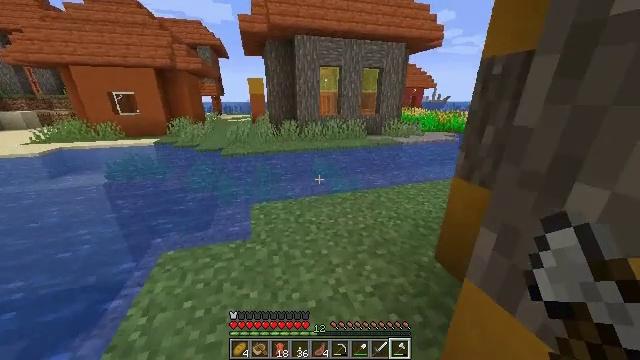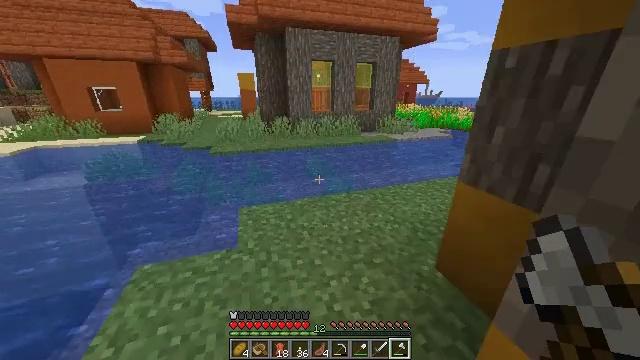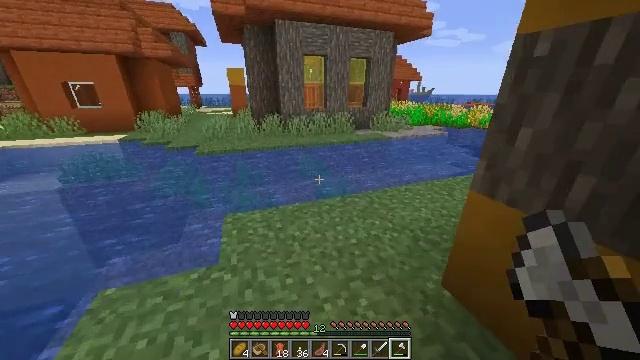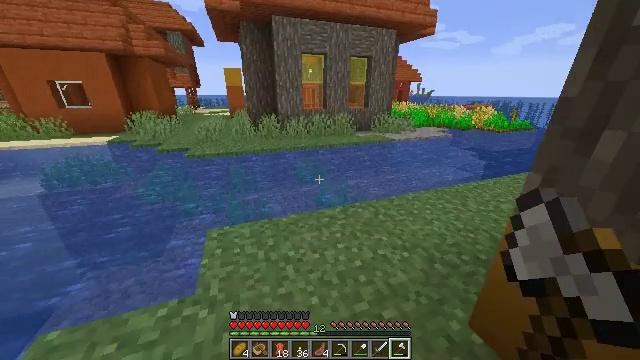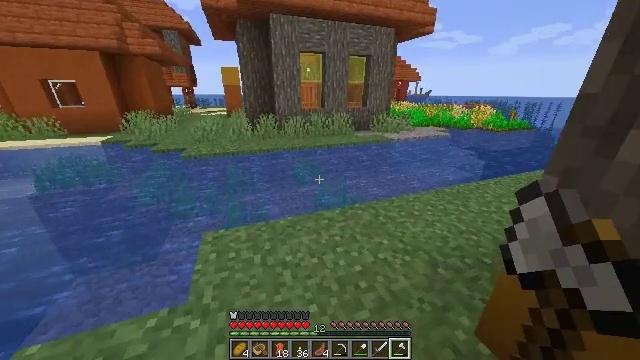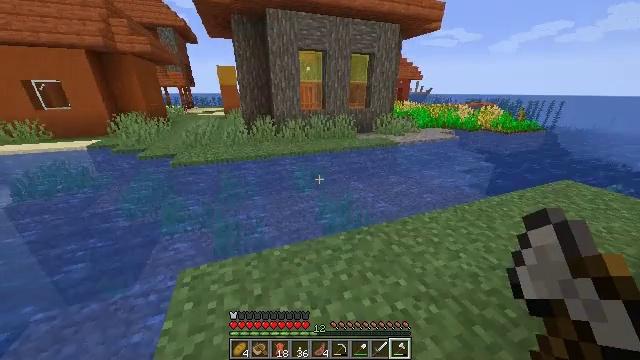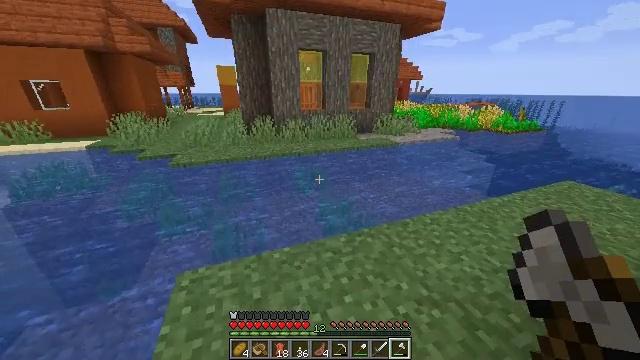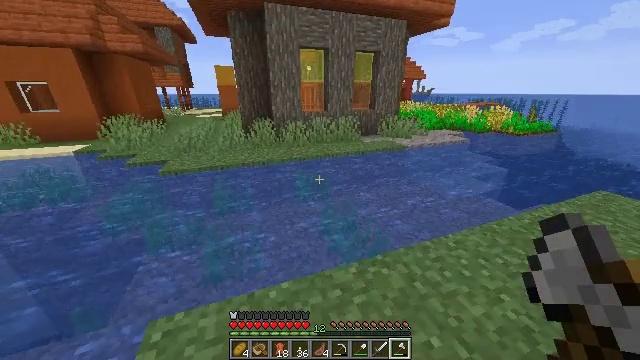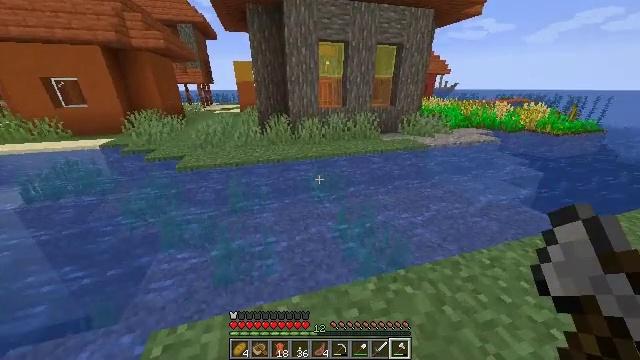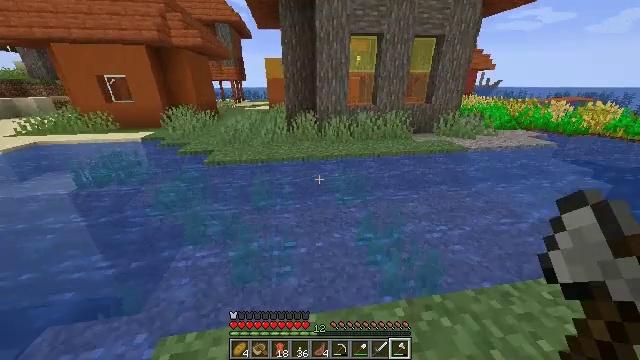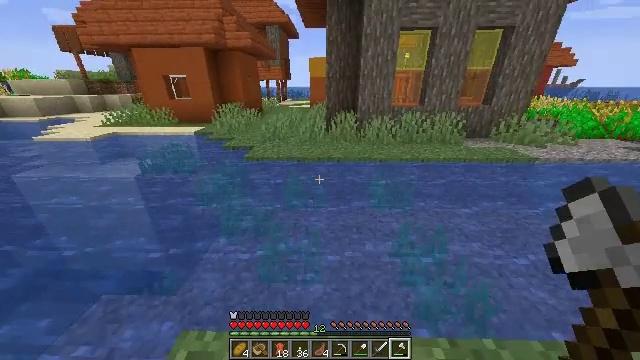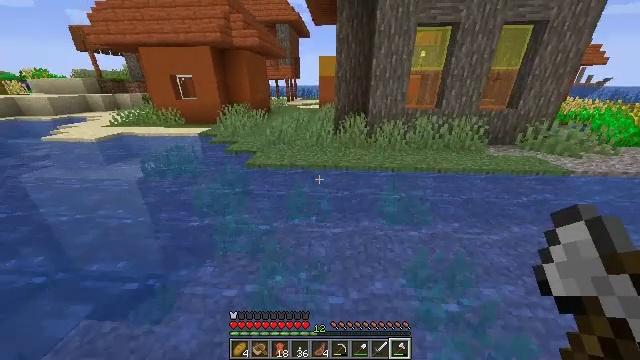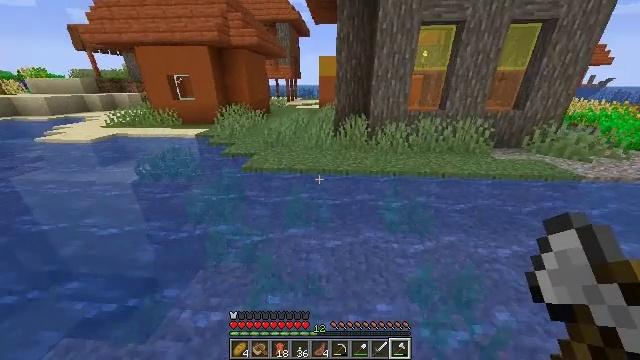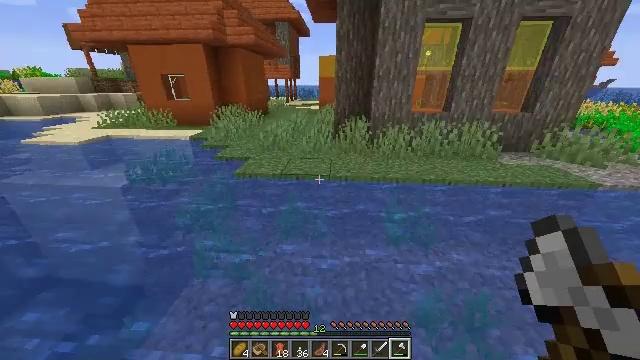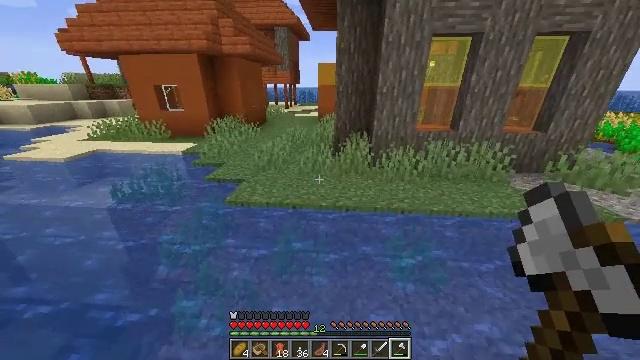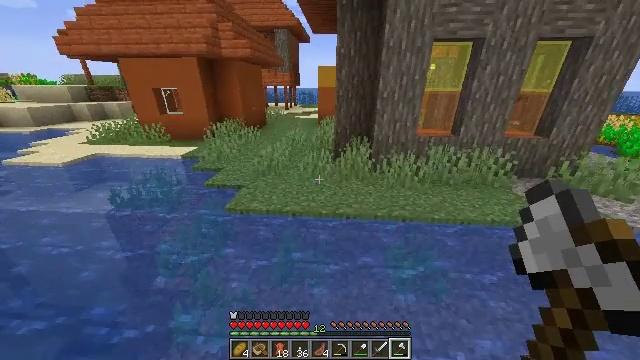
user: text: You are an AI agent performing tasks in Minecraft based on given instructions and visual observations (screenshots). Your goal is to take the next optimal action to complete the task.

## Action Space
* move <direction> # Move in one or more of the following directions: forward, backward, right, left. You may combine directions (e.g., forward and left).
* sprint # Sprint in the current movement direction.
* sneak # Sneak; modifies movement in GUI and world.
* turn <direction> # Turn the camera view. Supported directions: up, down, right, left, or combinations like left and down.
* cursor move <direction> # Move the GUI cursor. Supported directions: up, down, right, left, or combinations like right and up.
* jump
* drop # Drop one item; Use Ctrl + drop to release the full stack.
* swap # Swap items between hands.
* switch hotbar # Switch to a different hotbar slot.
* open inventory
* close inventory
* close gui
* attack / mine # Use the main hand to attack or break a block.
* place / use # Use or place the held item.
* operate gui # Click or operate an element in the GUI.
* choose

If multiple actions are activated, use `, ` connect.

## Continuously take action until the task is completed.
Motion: motion action
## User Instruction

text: Dismantle the red bed.
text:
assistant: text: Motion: move forward, sprint, turn right and down
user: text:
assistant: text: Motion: move forward, turn right
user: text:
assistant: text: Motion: move forward
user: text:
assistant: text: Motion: move forward
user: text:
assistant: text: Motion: move forward, sprint
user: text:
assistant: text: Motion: move forward, sprint
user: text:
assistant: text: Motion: move forward, sprint
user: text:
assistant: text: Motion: move forward, turn left and down
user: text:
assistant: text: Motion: move forward, turn left
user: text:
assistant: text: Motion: move forward, turn left
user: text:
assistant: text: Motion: move forward, turn left
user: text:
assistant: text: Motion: move forward
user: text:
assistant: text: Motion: move forward
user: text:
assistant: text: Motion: move forward, jump
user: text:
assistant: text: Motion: move forward, jump
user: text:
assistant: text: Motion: move forward, jump
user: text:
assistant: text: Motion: move forward, jump
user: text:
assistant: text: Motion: move forward, jump
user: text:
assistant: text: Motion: move forward, jump
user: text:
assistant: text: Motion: move forward, turn left, jump
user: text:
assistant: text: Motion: move forward, turn left, jump
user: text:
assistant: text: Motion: move forward, turn left, jump
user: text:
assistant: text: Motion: move forward, jump
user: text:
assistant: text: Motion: move forward, turn left, jump
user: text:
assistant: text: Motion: move forward, turn left, jump
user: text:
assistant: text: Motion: move forward, jump
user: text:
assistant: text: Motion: move forward, sprint, jump
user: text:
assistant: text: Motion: move forward, sprint, jump
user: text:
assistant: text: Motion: move forward, sprint, jump
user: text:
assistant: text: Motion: move forward, sprint, jump